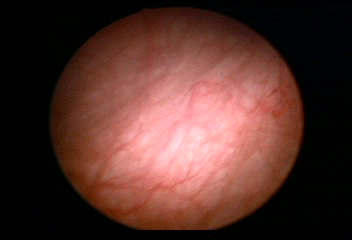
Modality: WLC
Class: Normal mucosa
Bladder cancer association: No